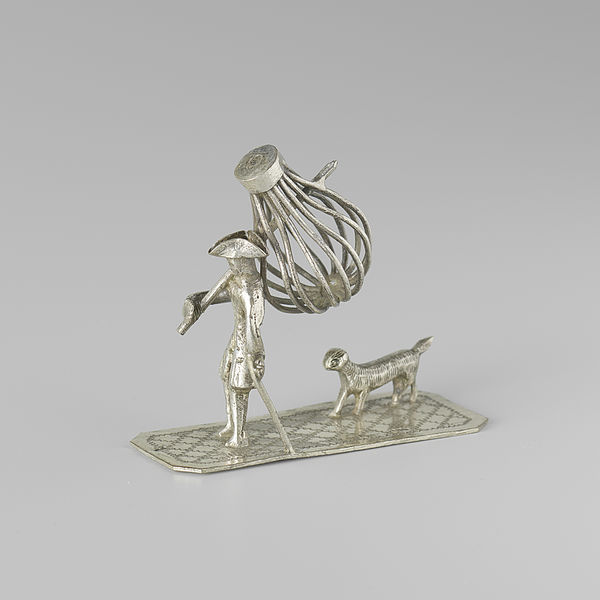
Titel: Vogelvanger
Künstler: W. Freen
Standort: Amsterdam
Institution: Rijksmuseum
Schlagwörter: hat, soldier, arm, gold, decorative, rug, hand, silver, man, background, metal, light, ornament, dog, sculpture, statue, person, basket, cat, shiny, english, animal, legs, american, cane, plate, stick, standing, staff, cage, nail, pin, labor, holding, bag, metall, tablet, object, cast, tricorn, pewter, tri, bulb, salt, soldiert, whimsy, whimsey, tri-cornered hat, tri-cornered, lightbulb, englis, kjhkjtfdrdy, l;kjhiuytrxeerdtyuik, koi9u87f6d56789yuophigfyd67, iou89765r8t90y-p[o;hiugyftr768t9oy